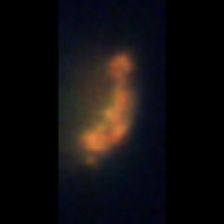
Taxon: Unknown_detritus
Group: Unknown